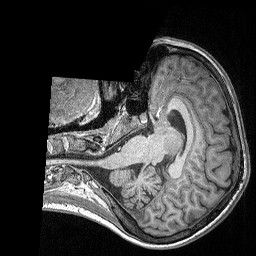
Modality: T1w
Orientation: axial
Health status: ill
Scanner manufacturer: siemens
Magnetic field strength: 3 T
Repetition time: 2.3 s
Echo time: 0.00298 s